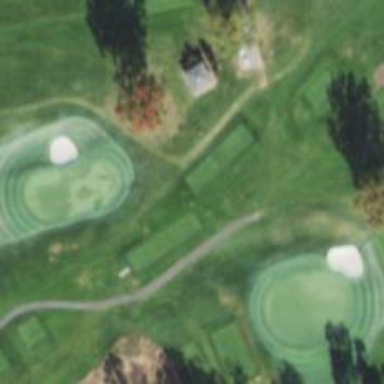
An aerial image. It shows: Golf tee.